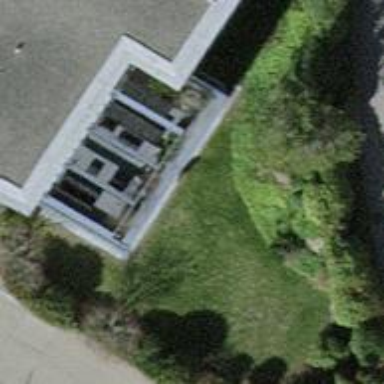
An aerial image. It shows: View of roof of building.